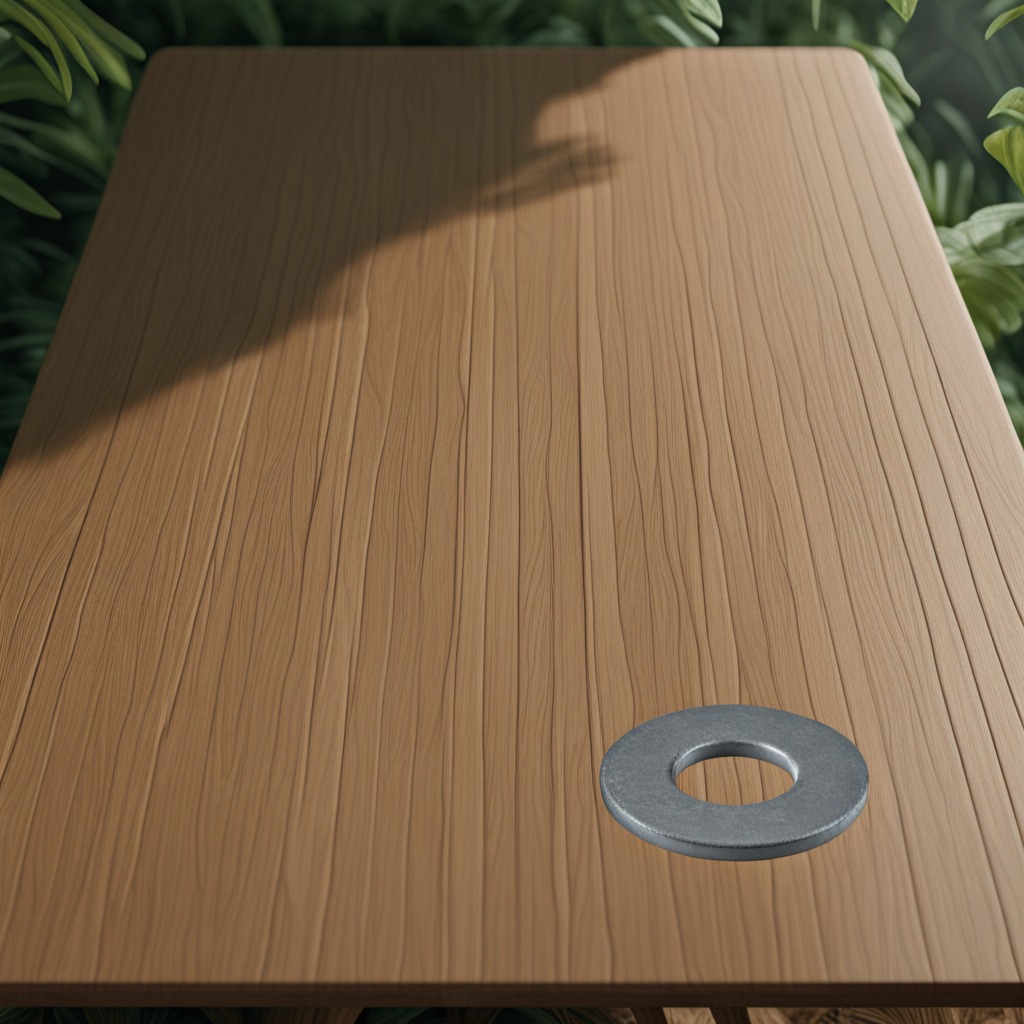
A flat metal washer is lying on a wooden table inside a jungle field workshop tent humid ambient light worn but